Question: I have multiple view controllers which should load a specific view like in this drawing. I defined that view in the storyboard as a separate view controller. The 'reusable view controller' has some methods which make the view work. What's the best way to do this?
I tried using addSubview method but the IBOutlets won't initialize. Please help me.

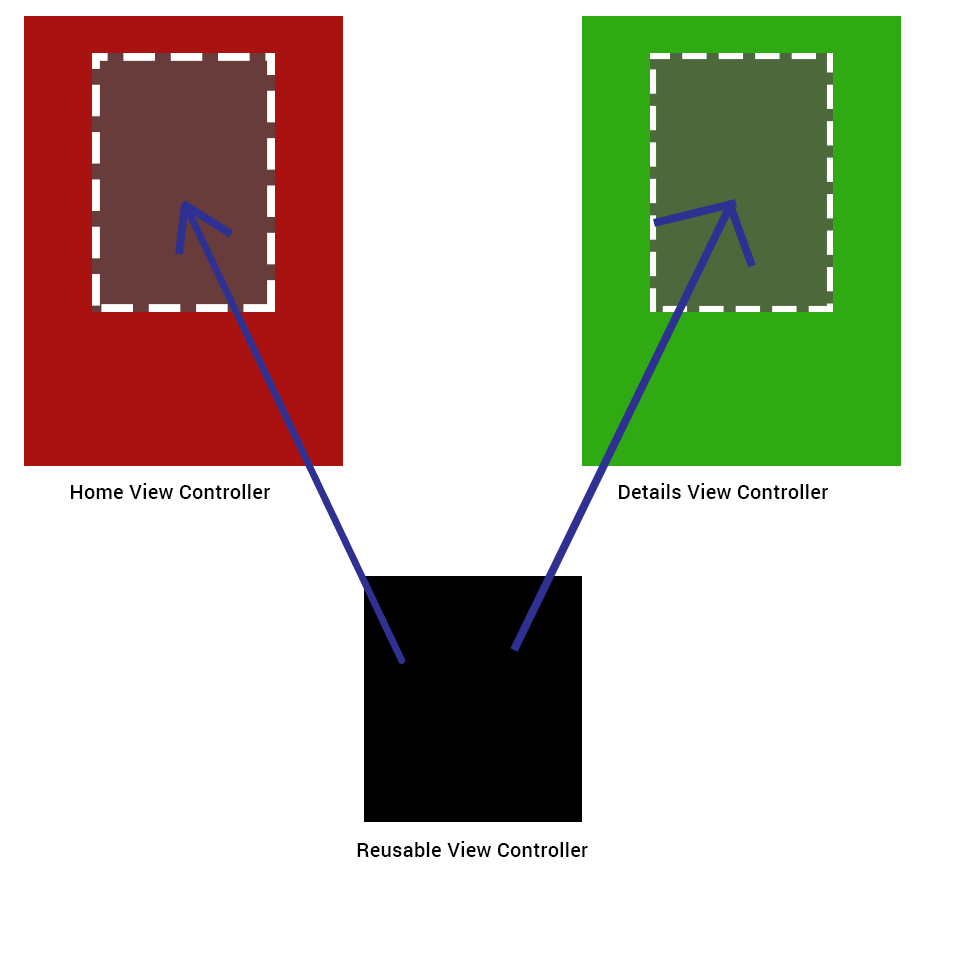
Answer: You probably want to use a <URL>.
With a container view, you can embed different view controllers in the same view. Hooking them up is really easy, and can be done within the storyboard.